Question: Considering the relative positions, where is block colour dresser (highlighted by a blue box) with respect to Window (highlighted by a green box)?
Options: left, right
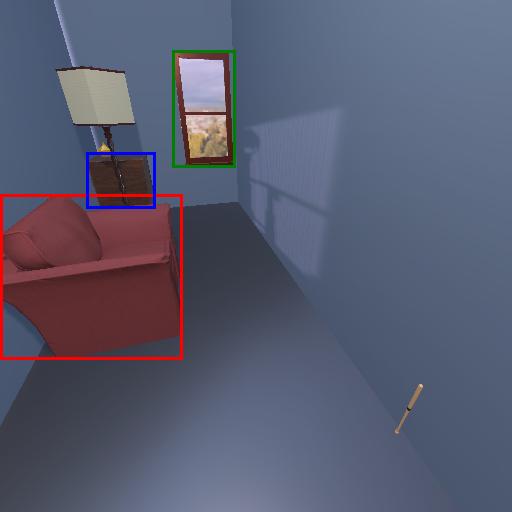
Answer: left